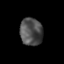
Tissue: prostate
Cell type: Epithelial cells
Senescence score: 0.3433
Nuclear area (px): 608
Mean DAPI intensity: 79.053